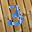
Label: 3